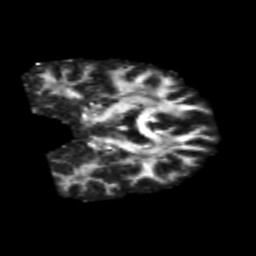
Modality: FA
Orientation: coronal
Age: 31
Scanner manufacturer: philips
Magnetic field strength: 3 T
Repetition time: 8.662 s
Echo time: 0.1268 s